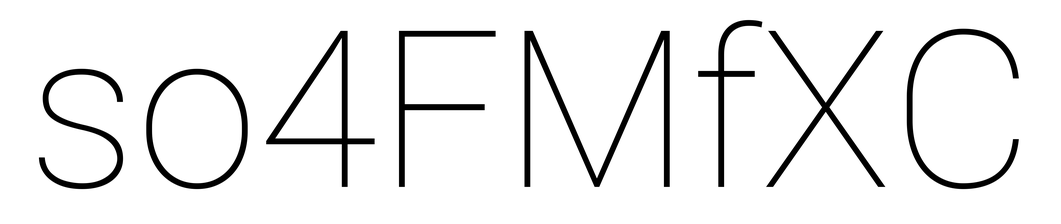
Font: Roboto_Thin